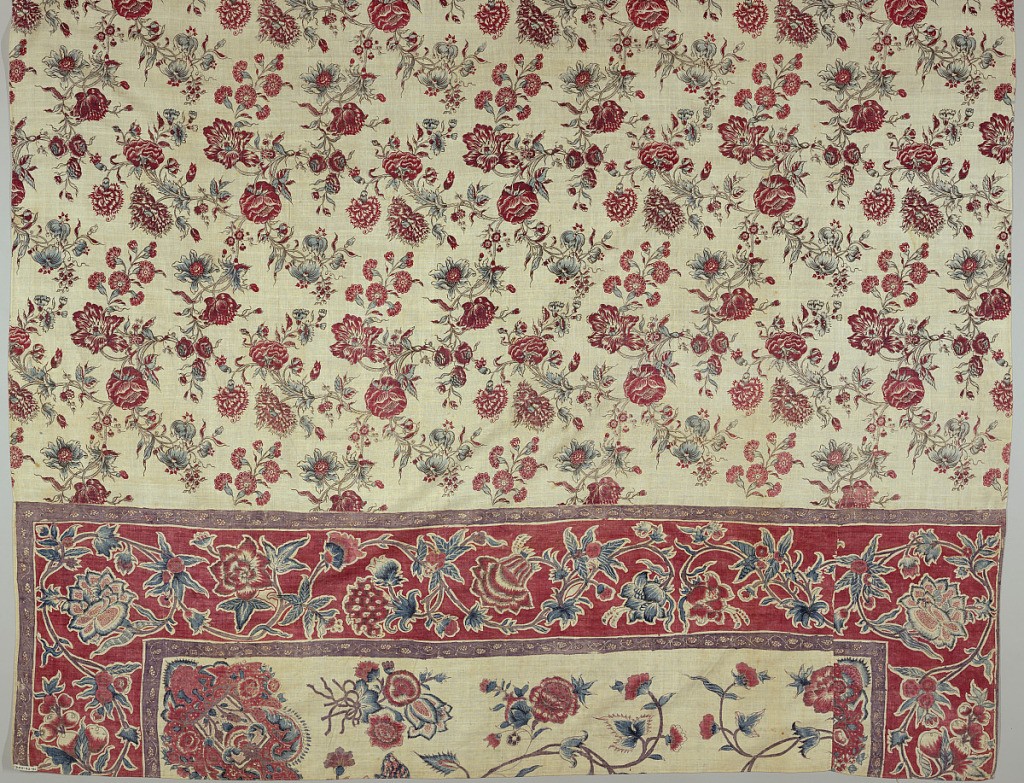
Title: Bedcover
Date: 1780–90
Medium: cotton Technique: block printed on plain weave
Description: Chintz bedcover composed of a large central panel and two end pieces that have been stitched on. Floral pattern printed in red, blue and deep purple on a white ground.